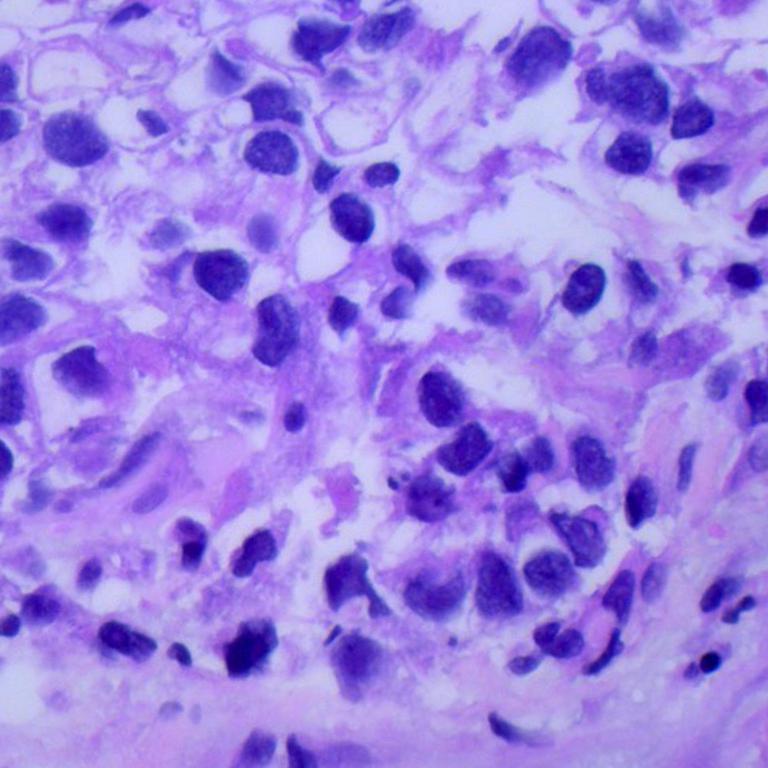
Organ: lung
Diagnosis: adenocarcinomas